Interaction volume radius: 10 \u00c5
Interaction volume height: 25 \u00c5
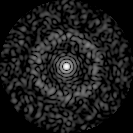
Disorder parameter: 0.8304